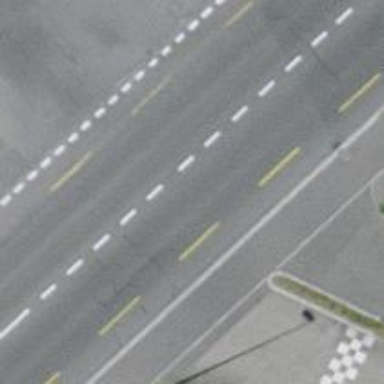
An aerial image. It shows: Primary highway with designated cycle lane. The road surface is asphalt. There are separate sidewalks on both sides. Trolley wires are present along the lane.